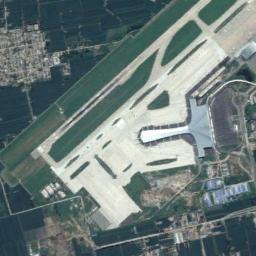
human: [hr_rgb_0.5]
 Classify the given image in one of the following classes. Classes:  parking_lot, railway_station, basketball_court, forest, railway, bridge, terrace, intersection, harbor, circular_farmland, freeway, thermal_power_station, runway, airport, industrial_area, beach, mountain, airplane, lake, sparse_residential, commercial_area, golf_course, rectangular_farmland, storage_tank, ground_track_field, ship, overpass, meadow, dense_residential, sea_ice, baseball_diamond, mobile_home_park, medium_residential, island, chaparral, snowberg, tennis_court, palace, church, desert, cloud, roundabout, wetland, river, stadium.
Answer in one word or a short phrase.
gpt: airport